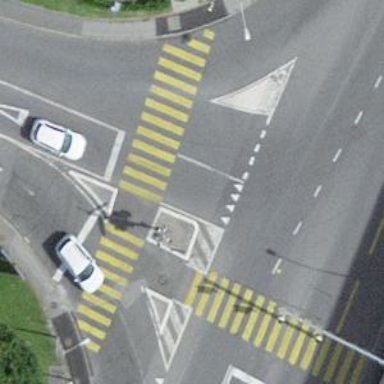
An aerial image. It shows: Crossing with traffic signals and zebra markings. There is pedestrian island at the crossing.